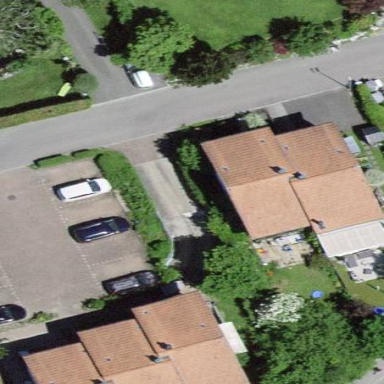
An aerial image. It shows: Terrace building.